Question: How can we do like the bottom, the simple way ?
 ?
it updates when we change the input.
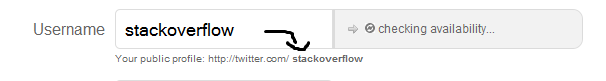
Answer: Say you had the following HTML:
'''
<input type="text" id="textbox"/>
<span>http://twitter.com/<span id="changeable_text"></span></span>
'''
Your JS would <URL>
'''
$('input#textbox').keyup(function() {
//perform ajax call...
$('#changeable_text').text($(this).val());
});
'''